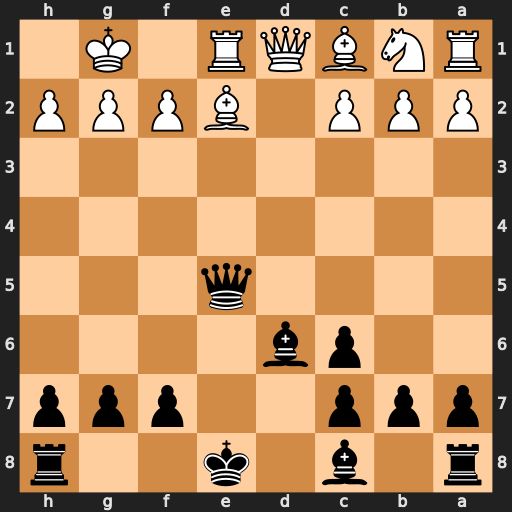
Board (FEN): r1b1k2r/ppp2ppp/2pb4/4q3/8/8/PPP1BPPP/RNBQR1K1
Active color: b
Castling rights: kq
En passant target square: -
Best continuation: Qxh2+ Kf1 Qh1#